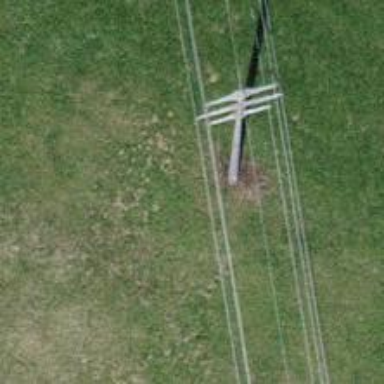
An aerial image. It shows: Concrete power pole.